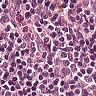
Metastatic tissue present: no